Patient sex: M
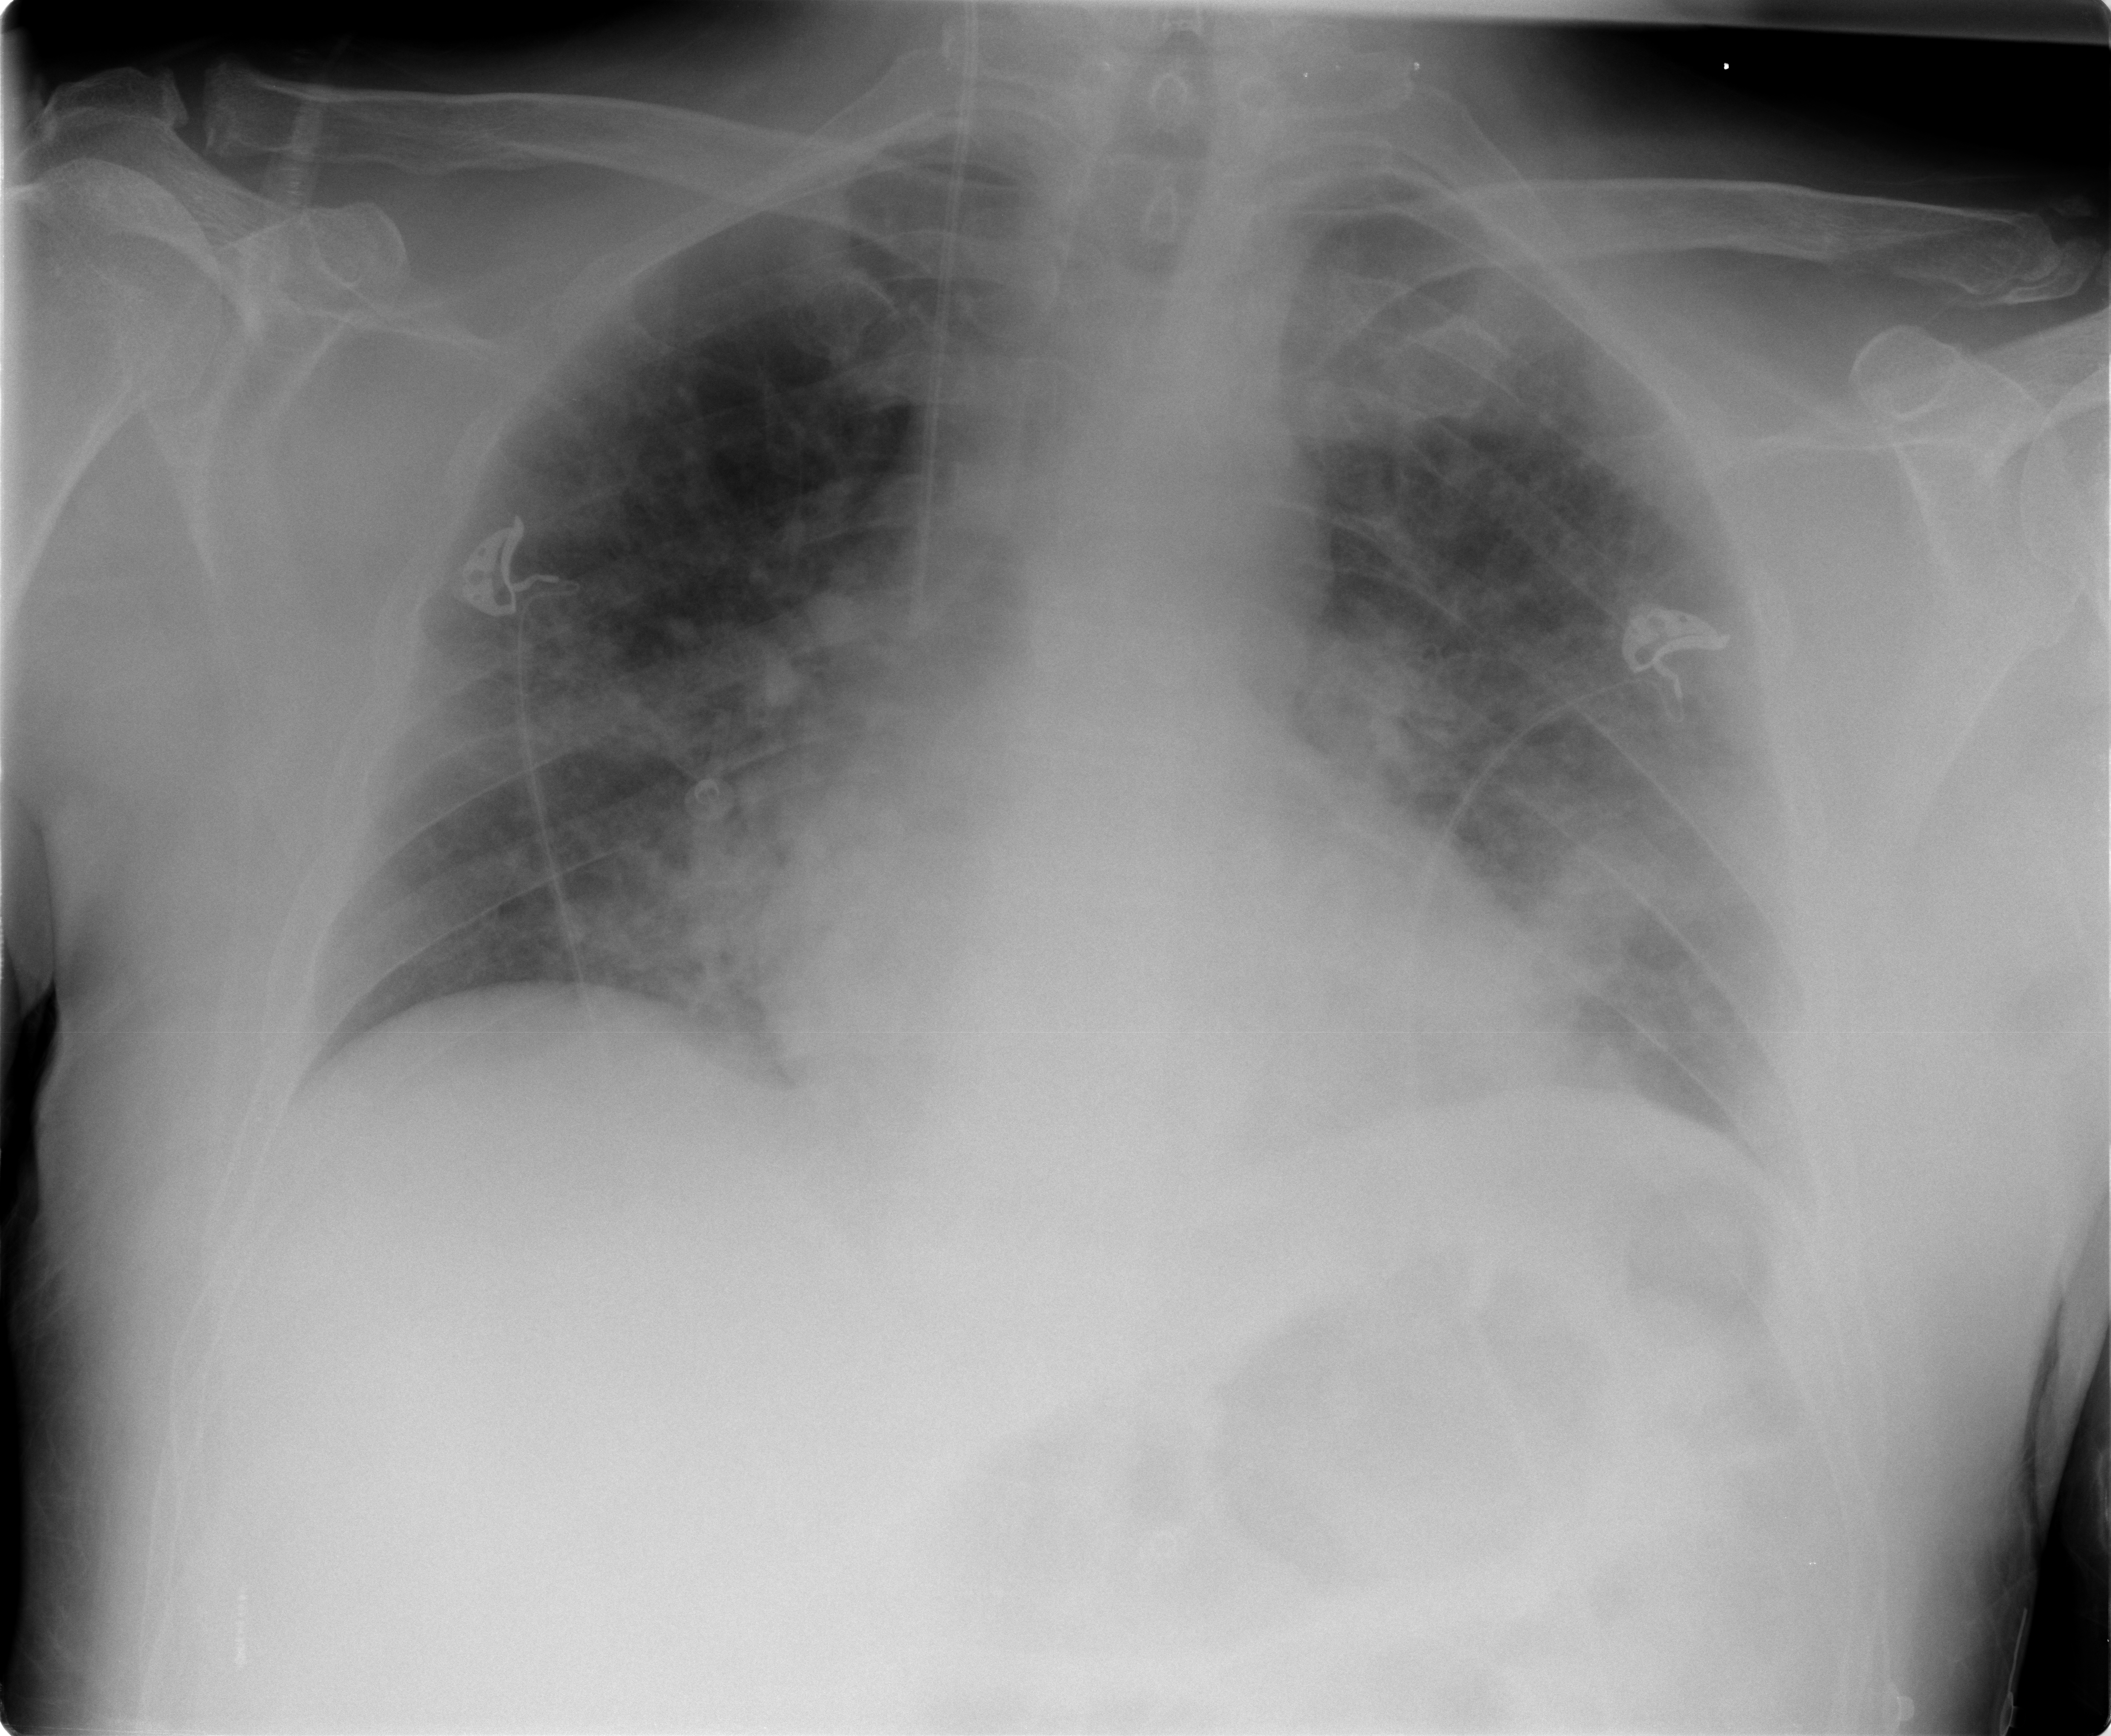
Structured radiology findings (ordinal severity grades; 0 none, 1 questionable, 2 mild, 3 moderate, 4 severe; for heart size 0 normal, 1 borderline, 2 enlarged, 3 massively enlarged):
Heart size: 0
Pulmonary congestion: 0
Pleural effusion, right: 0
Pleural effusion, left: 0
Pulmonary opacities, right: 2
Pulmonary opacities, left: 3
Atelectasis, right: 0
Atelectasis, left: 0